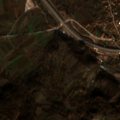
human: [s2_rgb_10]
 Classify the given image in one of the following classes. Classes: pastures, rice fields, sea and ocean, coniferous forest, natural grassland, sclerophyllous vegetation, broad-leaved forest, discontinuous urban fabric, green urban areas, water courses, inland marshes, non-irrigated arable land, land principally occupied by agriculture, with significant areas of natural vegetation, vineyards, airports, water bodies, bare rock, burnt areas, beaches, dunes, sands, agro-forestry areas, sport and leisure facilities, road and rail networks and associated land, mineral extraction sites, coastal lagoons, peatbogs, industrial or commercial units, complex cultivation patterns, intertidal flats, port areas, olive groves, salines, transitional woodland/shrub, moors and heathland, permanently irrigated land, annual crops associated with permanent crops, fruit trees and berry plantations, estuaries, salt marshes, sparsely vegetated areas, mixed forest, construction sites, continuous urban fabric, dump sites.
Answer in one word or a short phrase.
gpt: discontinuous urban fabric, non-irrigated arable land, complex cultivation patterns, land principally occupied by agriculture, with significant areas of natural vegetation, broad-leaved forest